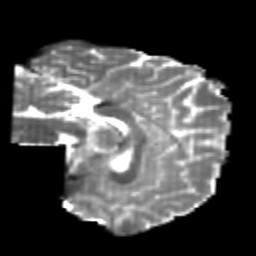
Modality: T2w
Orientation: sagittal
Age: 24
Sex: male
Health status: healthy
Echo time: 0.074 s